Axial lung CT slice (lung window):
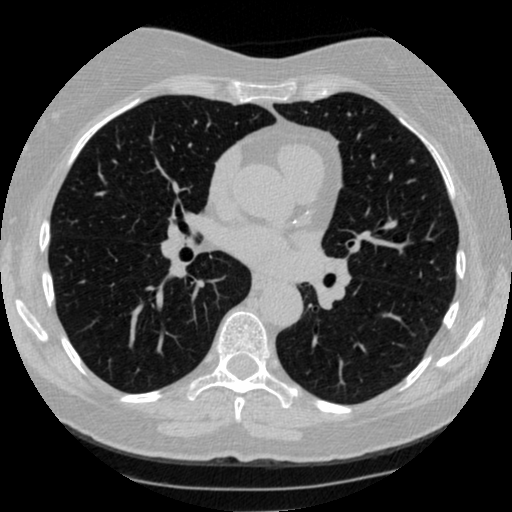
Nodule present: no